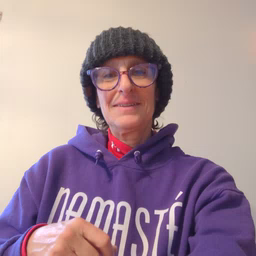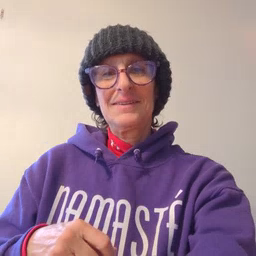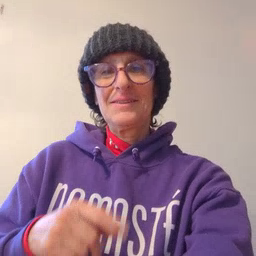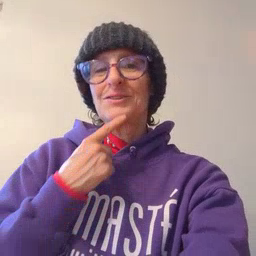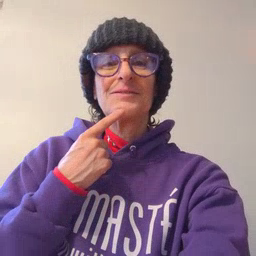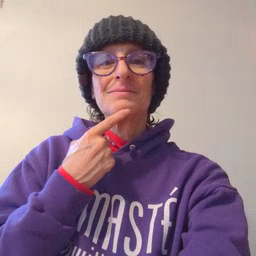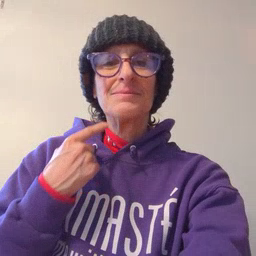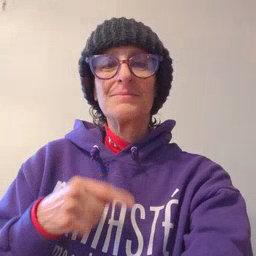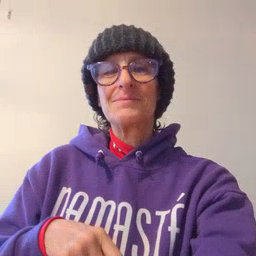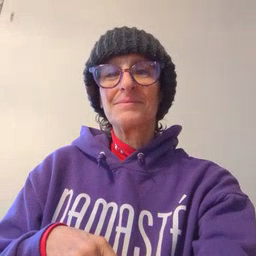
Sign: chin